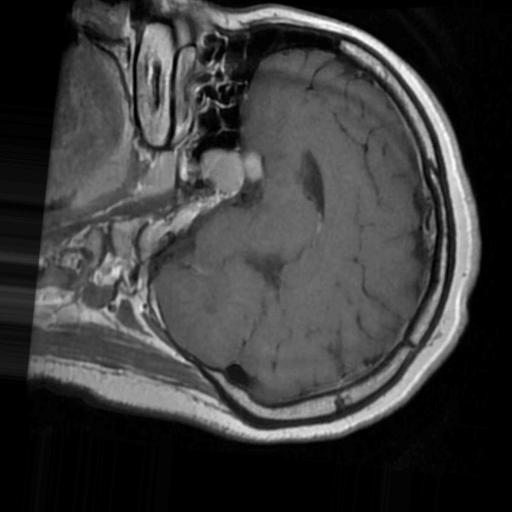
Label: brain_tumor